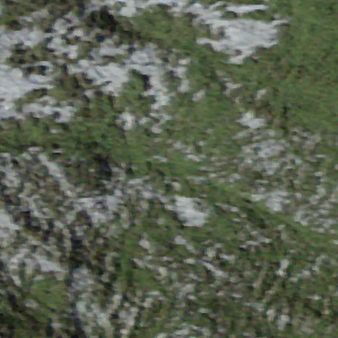
Label: other